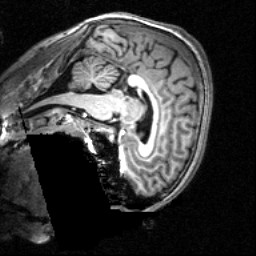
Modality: T1w
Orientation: sagittal
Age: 22
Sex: male